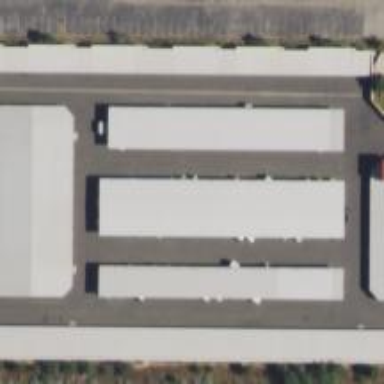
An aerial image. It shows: Warehouse building.